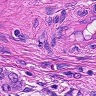
Metastatic tissue present: yes